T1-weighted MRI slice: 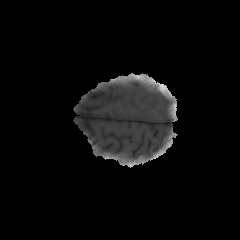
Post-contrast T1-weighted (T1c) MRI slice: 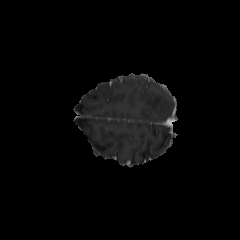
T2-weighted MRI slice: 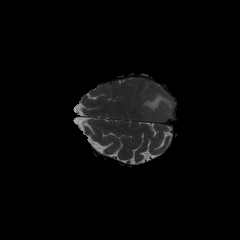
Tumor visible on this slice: yes